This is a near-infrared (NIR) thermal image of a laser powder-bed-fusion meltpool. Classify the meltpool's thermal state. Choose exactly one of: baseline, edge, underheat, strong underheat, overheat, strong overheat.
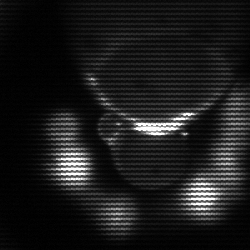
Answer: edge